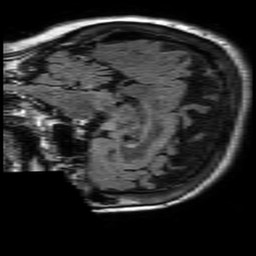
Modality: FLAIR
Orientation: sagittal
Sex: female
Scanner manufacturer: philips
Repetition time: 11 s
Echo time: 0.125 s